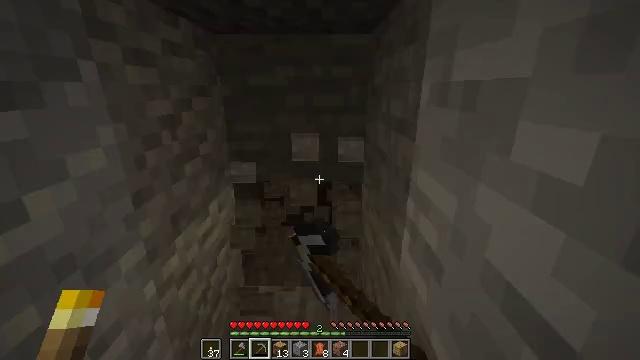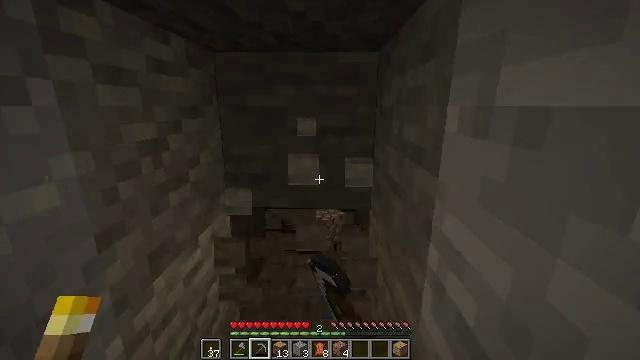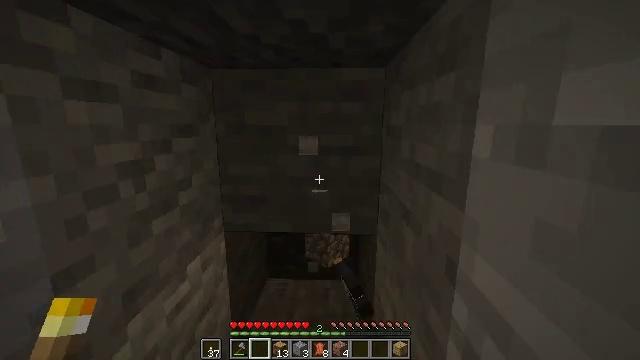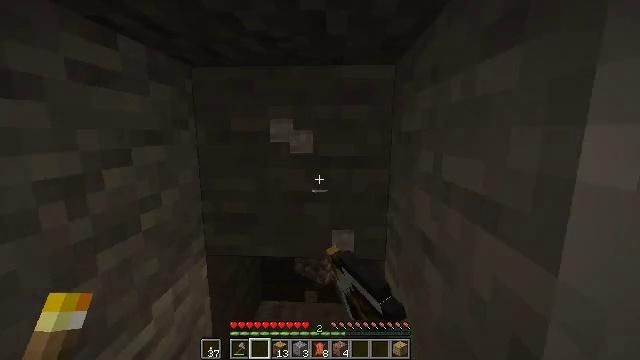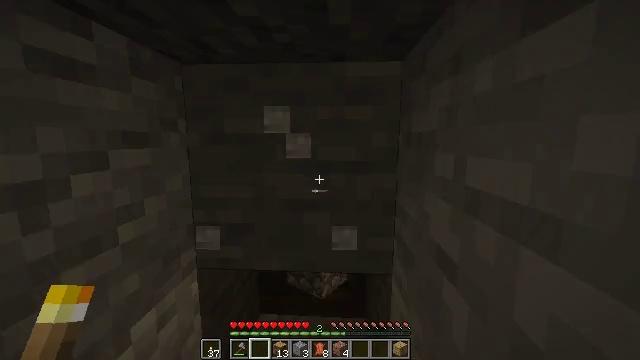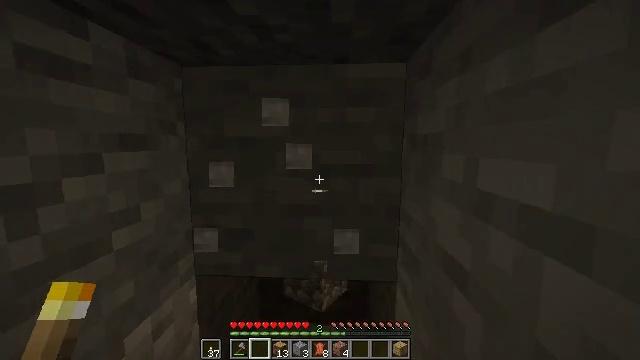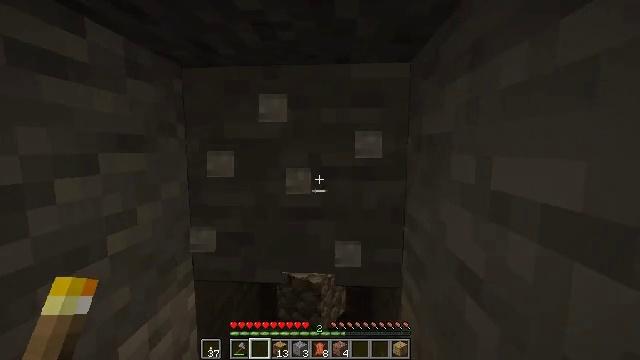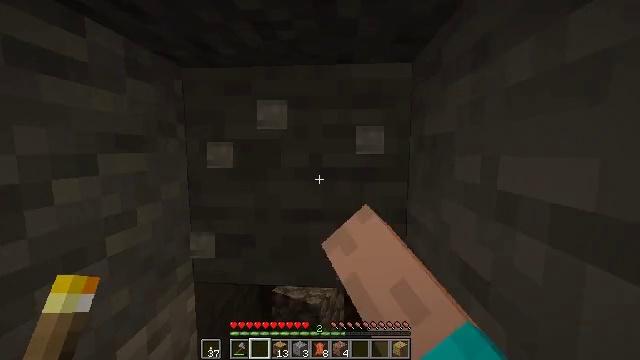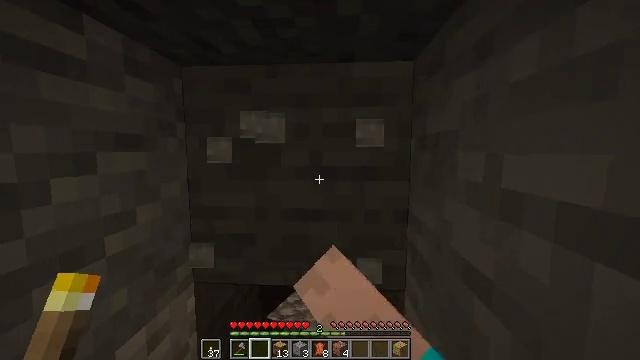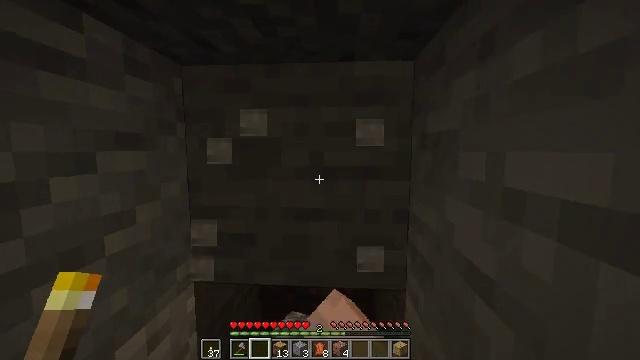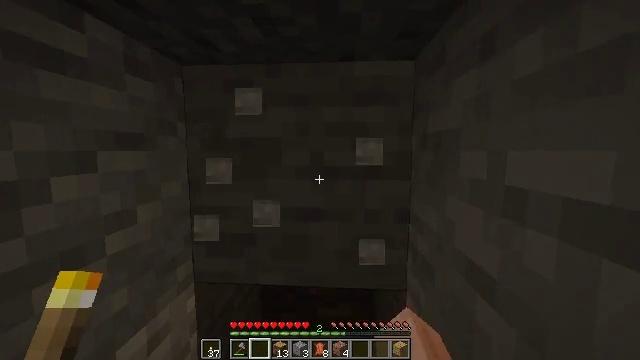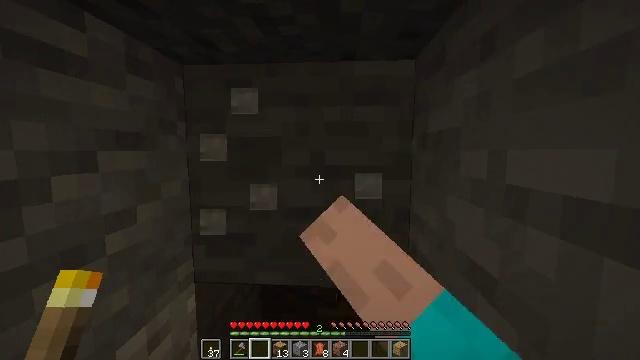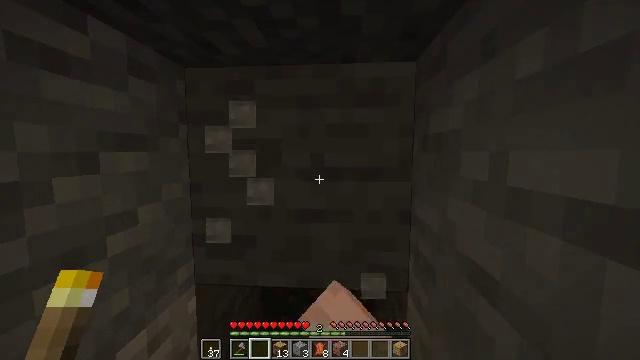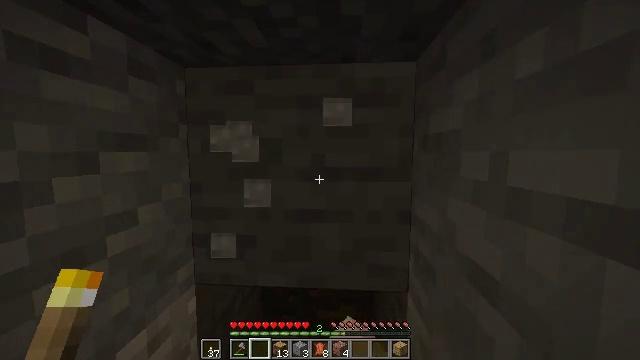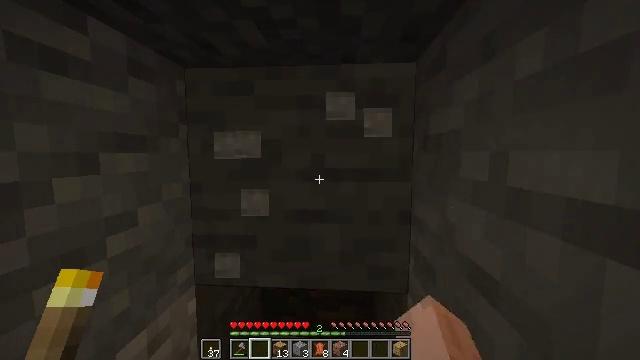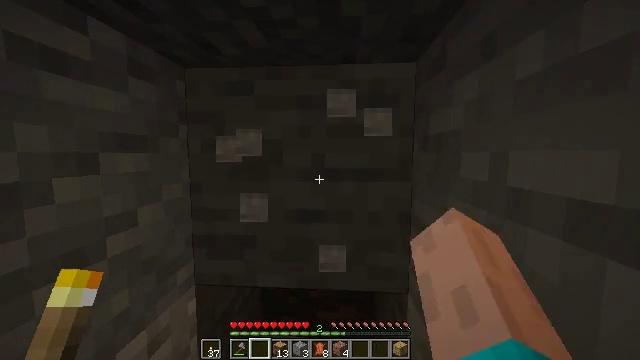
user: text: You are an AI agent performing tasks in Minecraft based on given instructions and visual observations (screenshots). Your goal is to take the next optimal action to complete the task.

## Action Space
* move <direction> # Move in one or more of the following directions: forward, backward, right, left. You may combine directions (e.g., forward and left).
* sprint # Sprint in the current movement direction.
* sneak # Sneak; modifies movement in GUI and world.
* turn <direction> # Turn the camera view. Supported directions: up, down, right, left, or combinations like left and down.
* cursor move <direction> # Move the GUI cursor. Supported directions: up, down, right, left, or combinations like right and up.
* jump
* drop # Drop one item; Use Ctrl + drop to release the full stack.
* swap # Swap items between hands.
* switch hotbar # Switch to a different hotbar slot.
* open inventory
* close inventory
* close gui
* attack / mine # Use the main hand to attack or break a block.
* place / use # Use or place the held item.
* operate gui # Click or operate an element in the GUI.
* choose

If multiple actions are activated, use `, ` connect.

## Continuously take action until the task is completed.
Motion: motion action
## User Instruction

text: craft item air
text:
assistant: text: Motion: move forward, turn left and up, attack / mine
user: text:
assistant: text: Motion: move forward, turn left and up, attack / mine
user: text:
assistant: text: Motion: turn up, attack / mine
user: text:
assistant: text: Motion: turn up, attack / mine
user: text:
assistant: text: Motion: turn up, attack / mine
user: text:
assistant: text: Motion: attack / mine
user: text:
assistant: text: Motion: attack / mine
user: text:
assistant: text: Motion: attack / mine
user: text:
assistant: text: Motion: attack / mine
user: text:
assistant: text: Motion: attack / mine
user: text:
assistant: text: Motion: attack / mine
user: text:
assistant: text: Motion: attack / mine
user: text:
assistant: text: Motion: attack / mine
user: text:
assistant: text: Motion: attack / mine
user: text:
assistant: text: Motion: attack / mine
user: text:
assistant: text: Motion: attack / mine
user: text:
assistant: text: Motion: attack / mine
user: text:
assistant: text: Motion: attack / mine
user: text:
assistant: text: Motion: attack / mine
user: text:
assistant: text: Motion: attack / mine
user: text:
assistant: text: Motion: attack / mine
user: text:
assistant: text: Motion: attack / mine
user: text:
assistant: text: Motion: attack / mine
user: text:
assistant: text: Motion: attack / mine
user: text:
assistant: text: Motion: attack / mine
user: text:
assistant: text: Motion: attack / mine
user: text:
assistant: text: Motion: attack / mine
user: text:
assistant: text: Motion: attack / mine
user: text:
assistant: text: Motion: attack / mine
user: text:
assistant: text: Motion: attack / mine